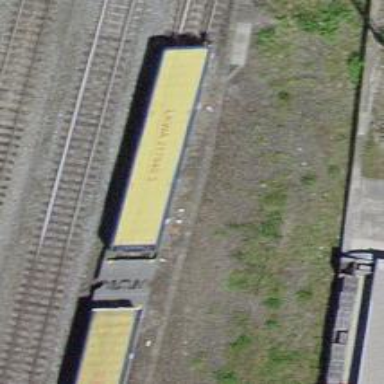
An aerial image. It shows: Railway switch.